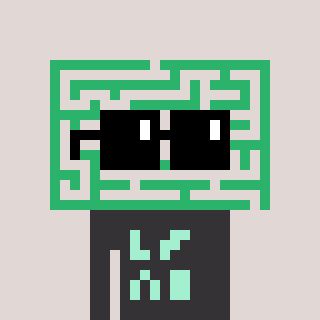
a pixel art character with square black sunglasses, a maze-shaped head and a grayscale-colored body on a warm background